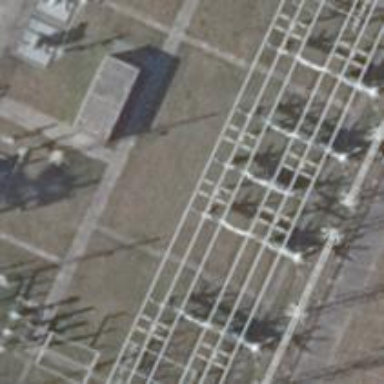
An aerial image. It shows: Busbar power line.